Question: Hey guys agian i have a a problem with Meteor accounts api.
im trying to let only users that are logged in to change their own list, without effecting other users list here is my code:
client-side:
'''
Meteor.subscribe('Categories');
Meteor.autosubscribe(function() {
Meteor.subscribe("listdetails",
Session.get('current_list'));
});
'keyup #add-category': function (e,t){
if (e.which === 13)
{
var catVal = String(e.target.value || "");
if (catVal)
{
lists.insert({Category:catVal,owner:this.userId});
Session.set('adding_category', false);
}
}
},
'''
the server-side:
'''
Meteor.startup(function () {
Meteor.publish("Categories", function() {
return lists.find({owner:Meteor.userId},{fields:{Category:1}});
});
Meteor.publish("listdetails", function(category_id){
return lists.find({_id:category_id});
});
});
'''
both sides(client and server):
'''
lists = new Meteor.Collection("Lists");
/*function adminUser(userId) {
var adminUser = Meteor.users.findOne({username:"boazhoch"});
return userId && adminUser && userId === adminUser._id;
} */
function adminUser(userId) {
var adminUser = Meteor.users.findOne({username:"admin"});
return (userId && adminUser && userId === adminUser._id);
}
lists.allow({
insert: function (userId, doc) {
// the user must be logged in, and the document must be owned by the user
return (adminUser(userId) || userId && doc.owner === userId);
},
update: function(userId, docs, fields, modifier){
return adminUser(userId) || _.all(docs, function(doc) {
return doc.owner === userId;
});
},
remove: function (userId, docs){
return adminUser(userId) || _.all(docs, function(doc) {
return doc.owner === userId;
});
},
fetch: ['owner']
});
'''

you can clearly see that when logged in with admin and not logged the screens are similar (not the result i want) and notice that this.userId is "undefined" which is wired and this is why i used Meteor.userId.
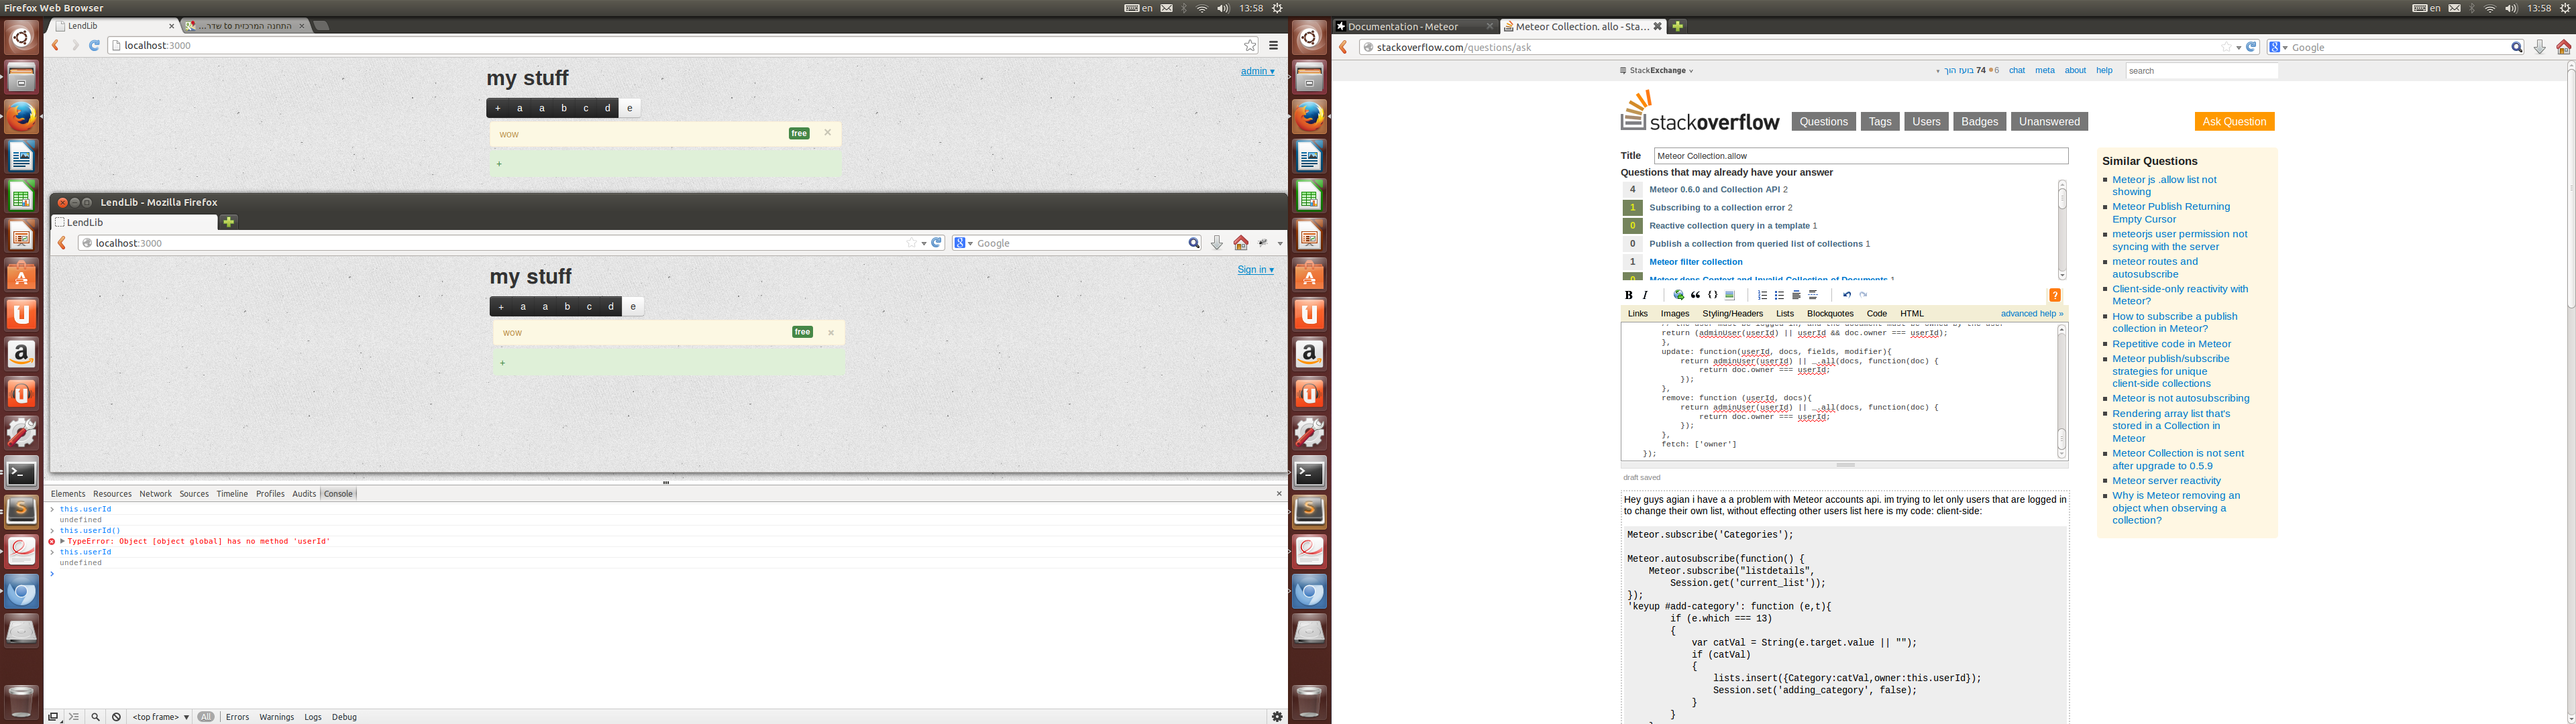
Answer: On the client you should use 'Meteor.userId()' and on the server 'this.userId', but only in a publish function:
'''
Meteor.publish("Categories", function() {
return lists.find({owner:this.userId},{fields:{Category:1}});
});
'''
And when you insert it, on the client:
'''
lists.insert({Category:catVal,owner:Meteor.userId()});
'''
You also need to make sure you remove autopublish, which automatically publishes everything, before you start meteor
'''
meteor remove autopublish
'''